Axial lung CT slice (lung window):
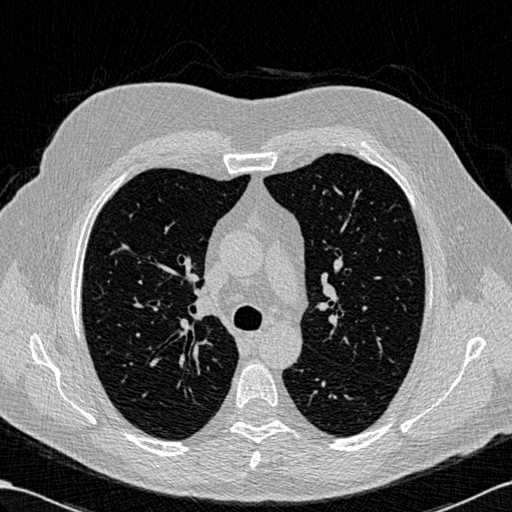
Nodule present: no